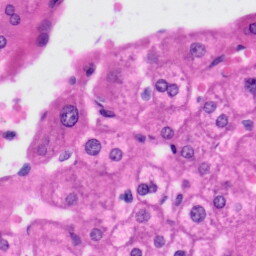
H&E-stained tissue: Liver